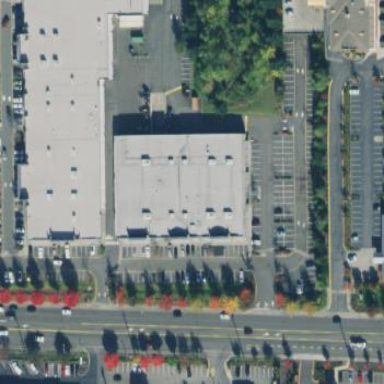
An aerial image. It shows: Retail building.